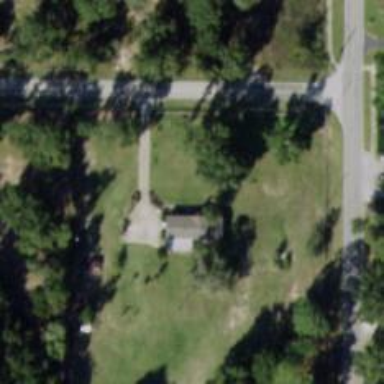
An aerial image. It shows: Driveway leading to service road.